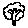
Label: tree